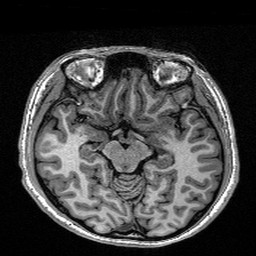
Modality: T1w
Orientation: coronal
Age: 20
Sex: female
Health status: healthy
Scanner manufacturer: siemens
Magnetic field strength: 1.5 T
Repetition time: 2.73 s
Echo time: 0.00357 s